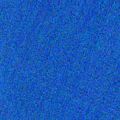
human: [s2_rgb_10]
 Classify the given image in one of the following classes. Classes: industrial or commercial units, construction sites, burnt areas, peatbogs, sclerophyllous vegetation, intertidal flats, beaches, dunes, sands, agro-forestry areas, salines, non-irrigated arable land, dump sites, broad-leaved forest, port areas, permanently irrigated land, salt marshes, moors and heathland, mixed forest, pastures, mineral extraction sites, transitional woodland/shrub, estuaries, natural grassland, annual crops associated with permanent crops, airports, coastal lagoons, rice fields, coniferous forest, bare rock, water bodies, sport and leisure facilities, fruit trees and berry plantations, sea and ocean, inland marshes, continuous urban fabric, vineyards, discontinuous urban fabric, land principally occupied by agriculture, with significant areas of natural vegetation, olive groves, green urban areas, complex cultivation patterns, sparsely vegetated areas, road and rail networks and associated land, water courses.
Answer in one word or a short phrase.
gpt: sea and ocean